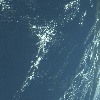
Label: water